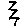
Label: zigzag